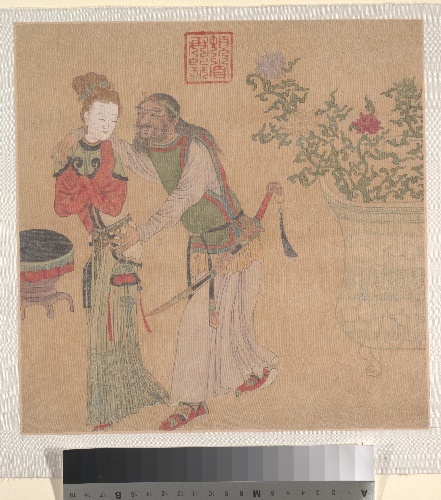
Artist: Unidentified artist
Object type: Album leaf
Classification: Paintings
Medium: Album leaf; ink and color on silk
Culture: China
Period: Qing dynasty (1644–1911)
Dimensions: 10 5/8 x 10 1/2 in. (27.0 x 26.7 cm)
Department: Asian Art
Credit line: From the Collection of A. W. Bahr, Purchase, Fletcher Fund, 1947
Accession year: 1947
Repository: Metropolitan Museum of Art, New York, NY
Tags: Swords|Men|Women